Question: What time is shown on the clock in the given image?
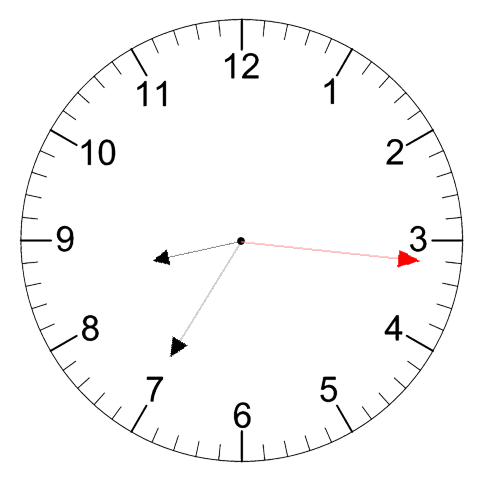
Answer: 08:35:16